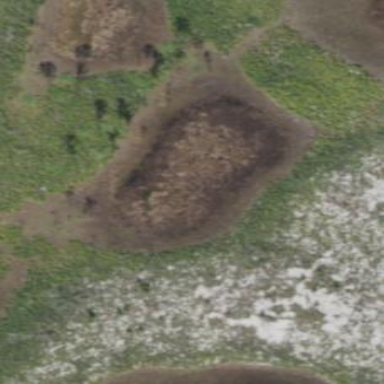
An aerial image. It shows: Marshy wetland area.